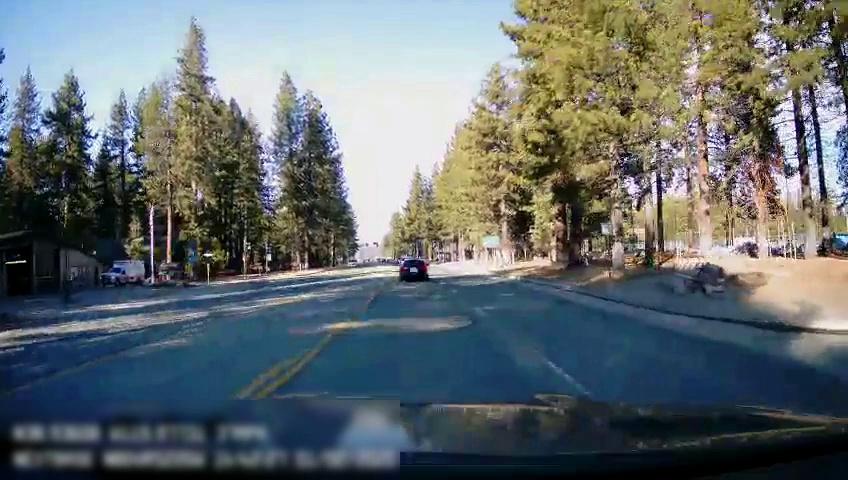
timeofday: Day
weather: Sunny
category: Drivable Space
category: Vehicles | Truck
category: Vehicles | Car
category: Lanes | Opposite Lane
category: Lanes | Current Lane
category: Lanes | Current Lane
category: Traffic | Signs